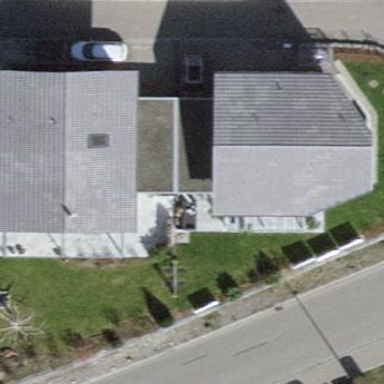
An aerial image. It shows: Building with tiled roof.